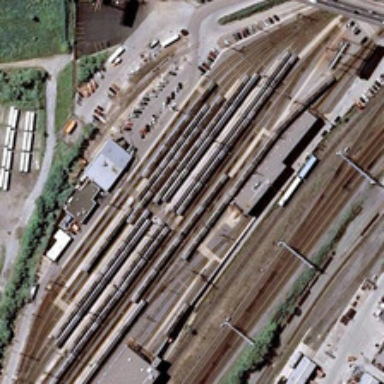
Trains are stopping abreastly in the spindle shaped rails next to straight rails without a train .